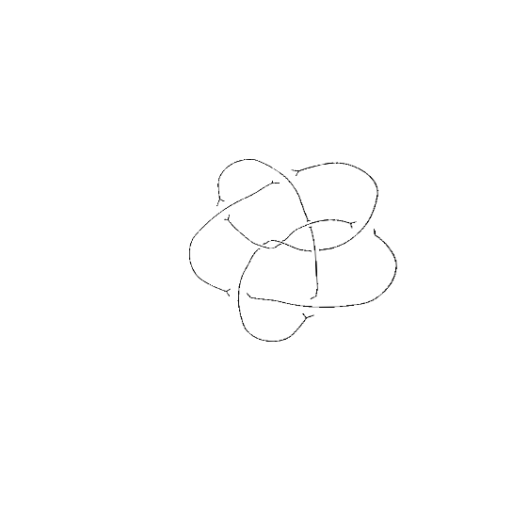
Crossing number: 9